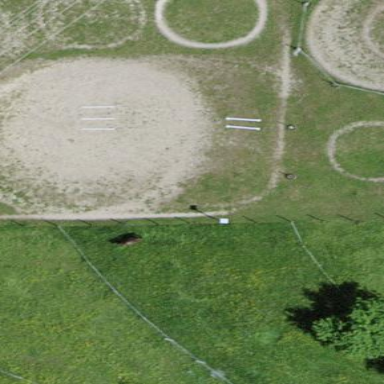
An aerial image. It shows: Equestrian pitch used for leisure and sports activities.